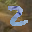
Label: 2